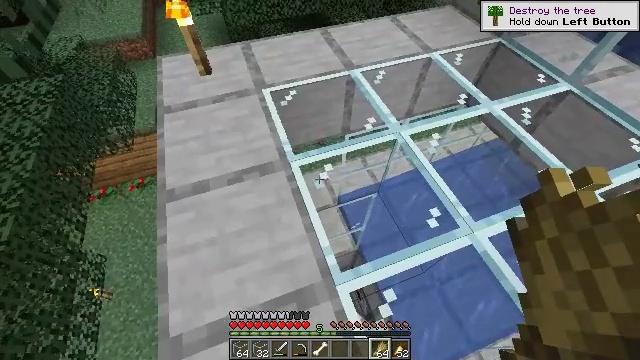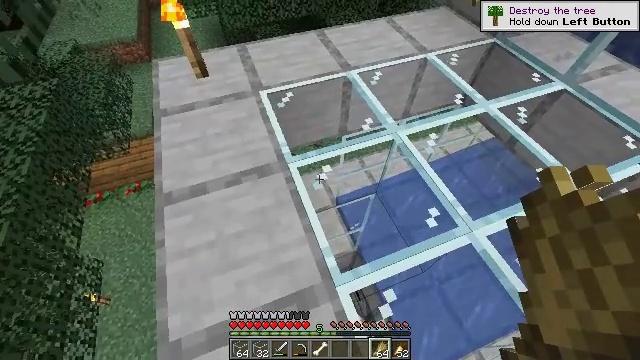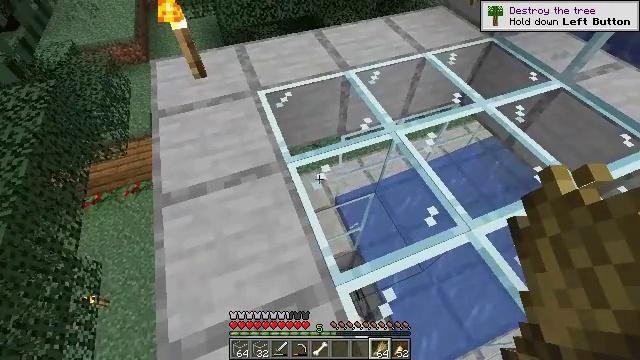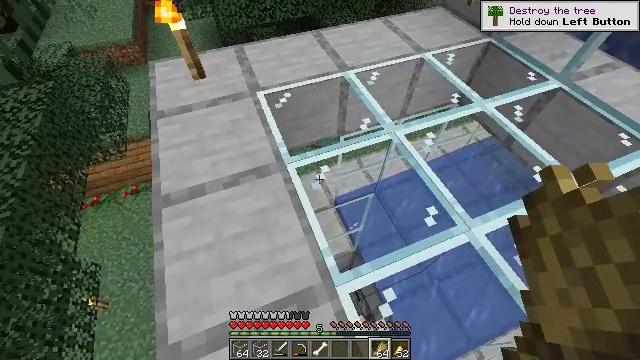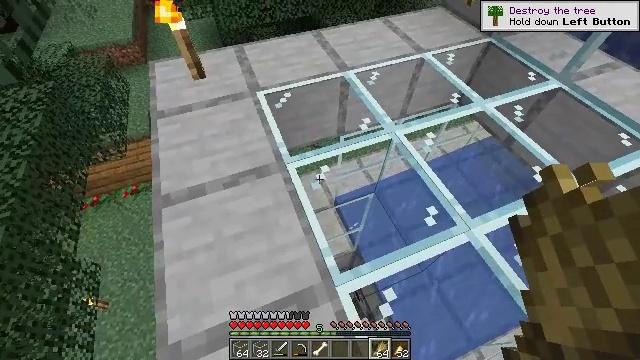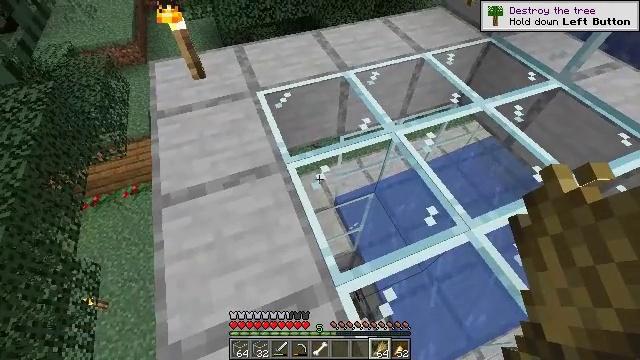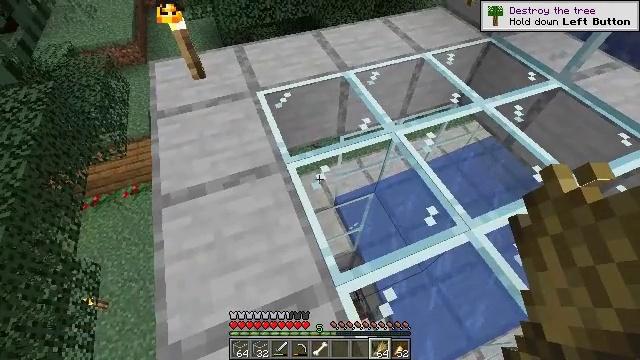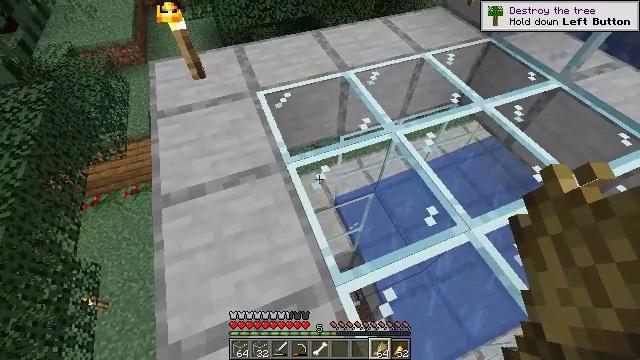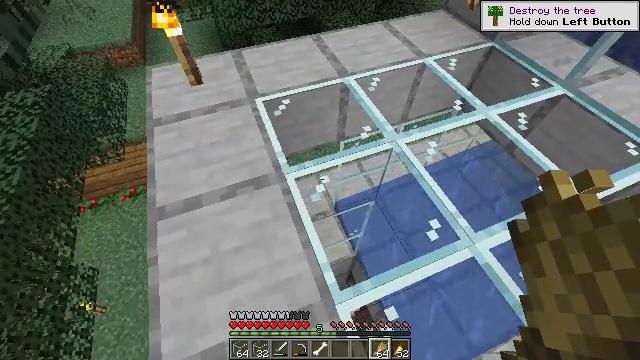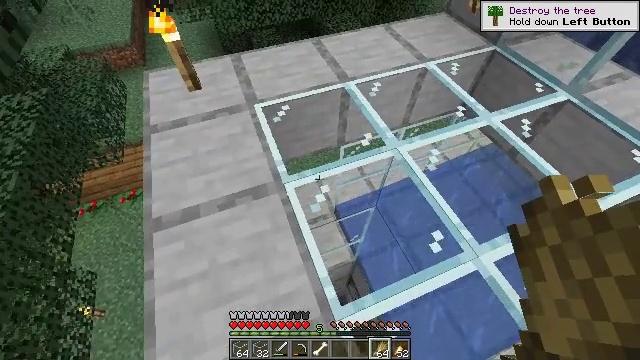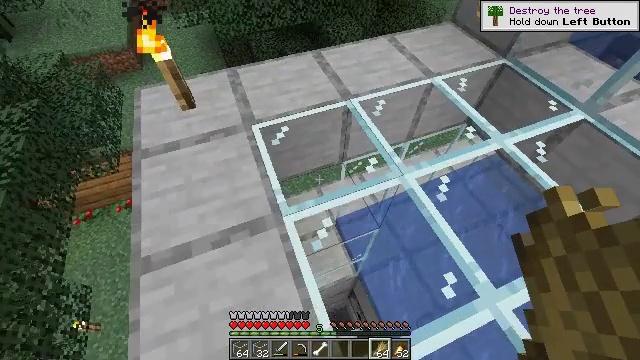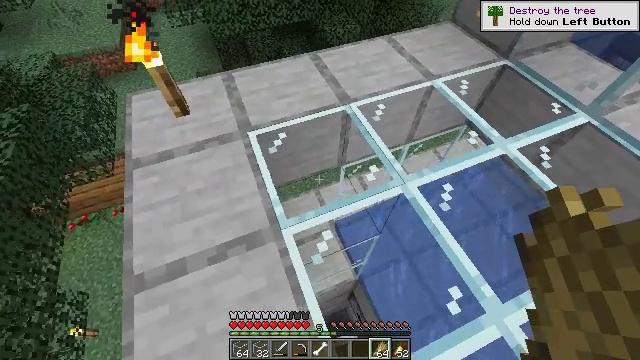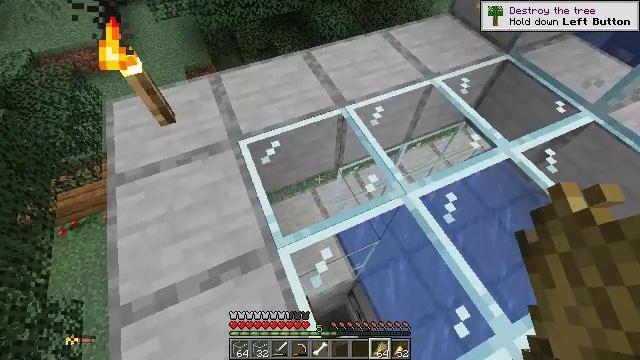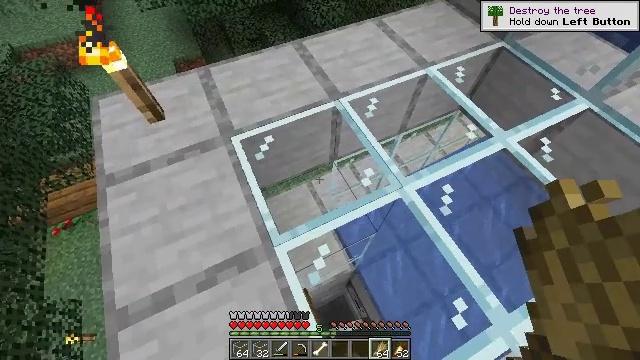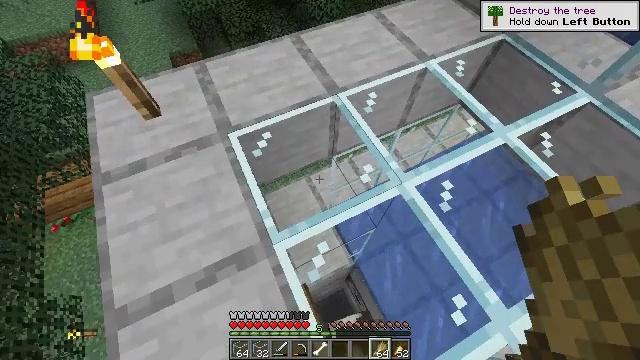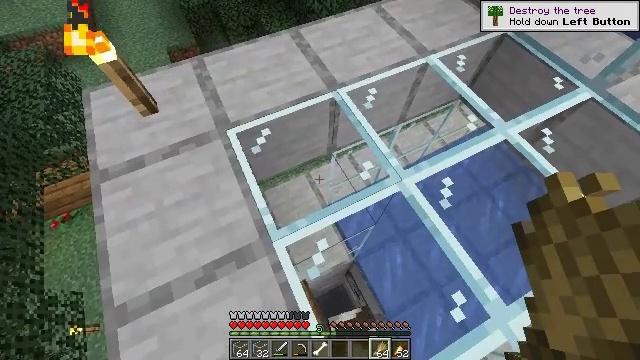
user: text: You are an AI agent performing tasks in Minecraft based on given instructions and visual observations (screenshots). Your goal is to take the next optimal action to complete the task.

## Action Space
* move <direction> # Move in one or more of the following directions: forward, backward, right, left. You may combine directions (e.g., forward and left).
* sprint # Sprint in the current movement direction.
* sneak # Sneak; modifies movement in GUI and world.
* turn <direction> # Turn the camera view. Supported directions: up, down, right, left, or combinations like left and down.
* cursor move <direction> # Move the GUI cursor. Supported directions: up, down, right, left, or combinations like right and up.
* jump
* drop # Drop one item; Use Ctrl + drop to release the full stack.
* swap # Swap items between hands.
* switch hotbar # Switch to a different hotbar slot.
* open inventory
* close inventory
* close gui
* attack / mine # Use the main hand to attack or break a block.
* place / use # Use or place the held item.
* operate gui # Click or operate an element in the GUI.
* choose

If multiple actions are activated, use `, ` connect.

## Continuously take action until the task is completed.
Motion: motion action
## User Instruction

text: Mine the spruce fence.
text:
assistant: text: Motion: no_op
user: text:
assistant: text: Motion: no_op
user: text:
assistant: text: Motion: no_op
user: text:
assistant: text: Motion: no_op
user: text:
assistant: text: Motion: no_op
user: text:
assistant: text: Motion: no_op
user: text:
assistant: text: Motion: no_op
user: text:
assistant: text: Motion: move forward
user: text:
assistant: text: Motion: move forward
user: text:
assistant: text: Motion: move forward
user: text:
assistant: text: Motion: move forward
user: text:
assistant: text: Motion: turn right and down
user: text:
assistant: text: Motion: turn right and down
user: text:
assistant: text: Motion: turn down
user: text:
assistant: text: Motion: turn down
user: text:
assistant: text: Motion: no_op
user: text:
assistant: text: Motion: no_op
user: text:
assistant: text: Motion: no_op
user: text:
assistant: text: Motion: no_op
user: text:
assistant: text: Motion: no_op
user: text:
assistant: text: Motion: no_op
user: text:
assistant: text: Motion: move left
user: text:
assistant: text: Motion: move forward and move left, turn right
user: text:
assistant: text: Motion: move forward and move left, turn right
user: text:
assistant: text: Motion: move forward and move left, turn right
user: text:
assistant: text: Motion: move forward, turn right
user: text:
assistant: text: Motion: turn right
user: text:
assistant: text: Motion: no_op
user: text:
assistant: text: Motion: turn right
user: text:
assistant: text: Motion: turn right